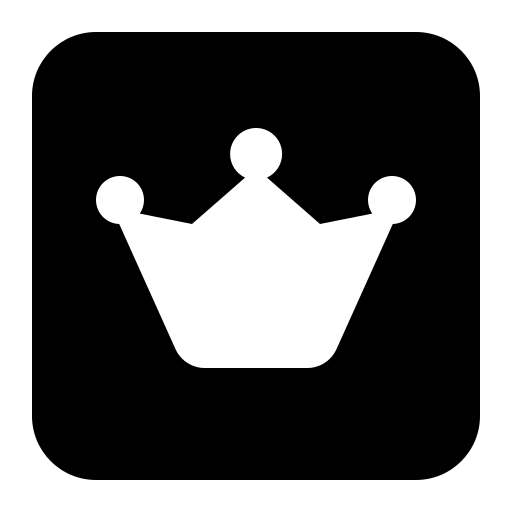
Tags: icon, FontAwesome, fa-icon, brand, square, web, awesome